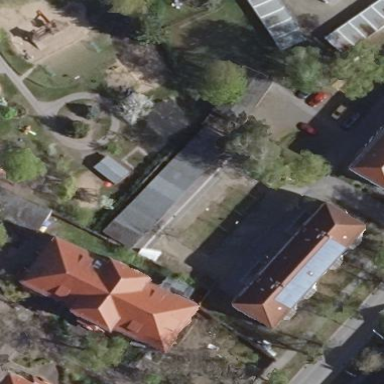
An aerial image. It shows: Group of garages.